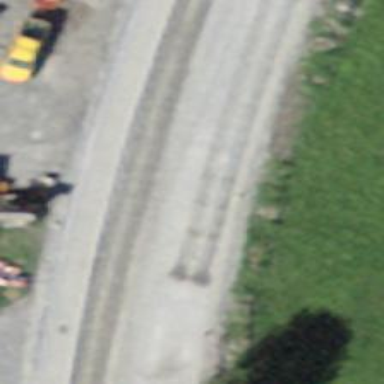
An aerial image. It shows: Primary highway with asphalt surface and designated cycle lane.